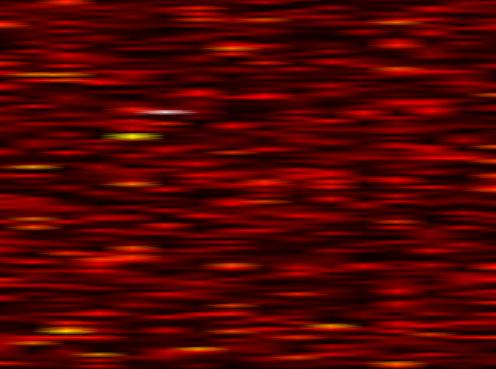
Label: FOFDM